問題: ∠Bが直角である直角三角形ABCがあり、線分ACを四等分する点を、点Aのほうから順にP、Q、Rとします。また、点Rを通り、直線BPに平行な直線と、直線BCの交点をDとします。∠BDQ＝75°、AB＋CD＝68が成立しているとき、三角形ABCの面積はいくつですか。
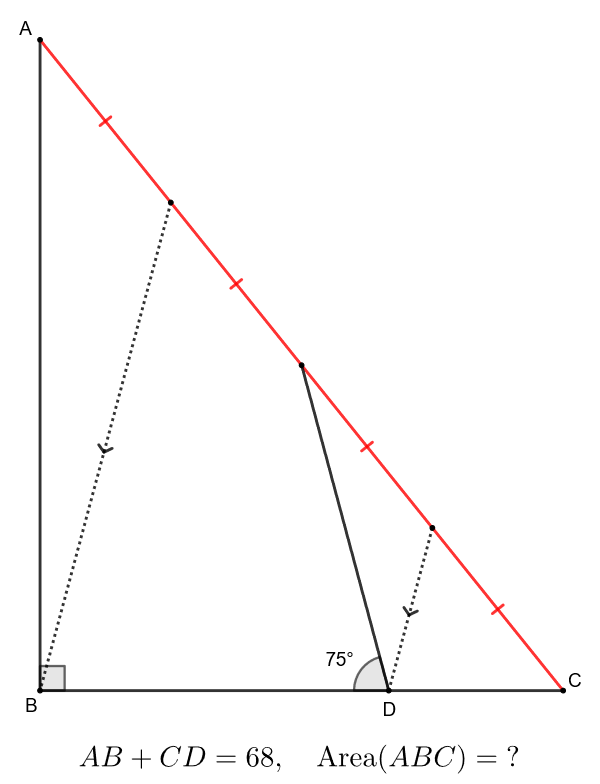
解答: 点Qに関してDと対称な点をC'とする。このときC'は直線BPと直線DQの交点であり、AC'//BCであるからAB＋AC'＝68。また三角形BDC'は頂角が30度の二等辺三角形であるから、点Dを通りBC'に平行な直線上に、三角形BEC'がBE＝C'Eである直角二等辺三角形となる点Eが存在する。四角形ABEC'を4つ組み合わせると一辺が68の正方形になるから、求める面積はこの四分の一であり、解答は1156。
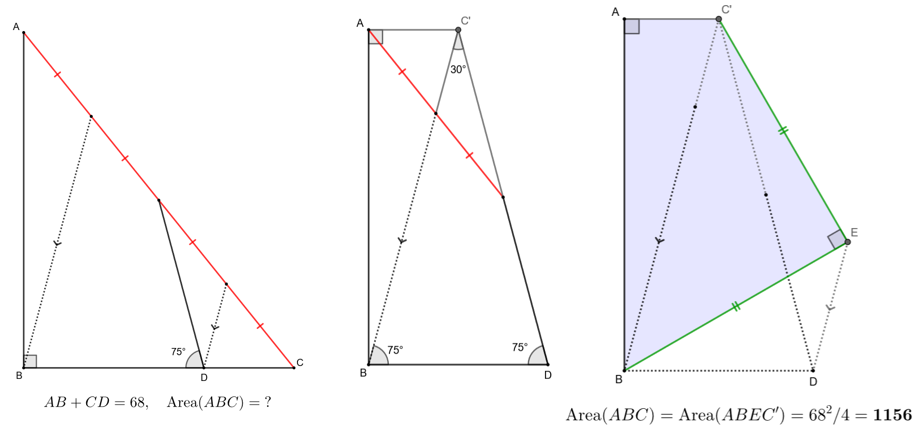
答え: 1156
タグ: 有名図形